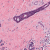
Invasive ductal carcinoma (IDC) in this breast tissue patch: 1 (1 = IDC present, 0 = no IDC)